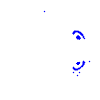
Particle: kaon